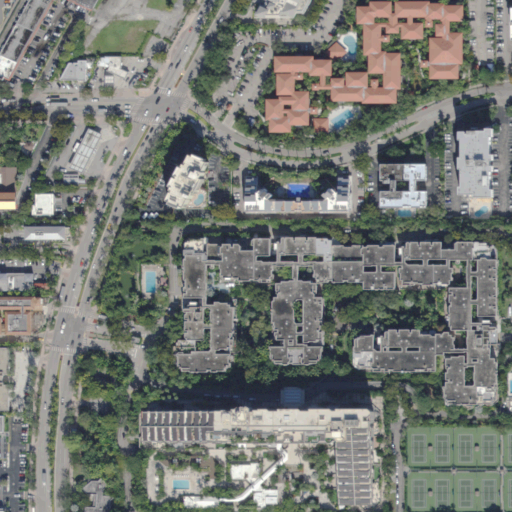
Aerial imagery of island in Florida named Key Biscayne containing medium intensity development, low intensity development, high intensity development, open development, woody wetlands, open water, and herbaceous wetlands